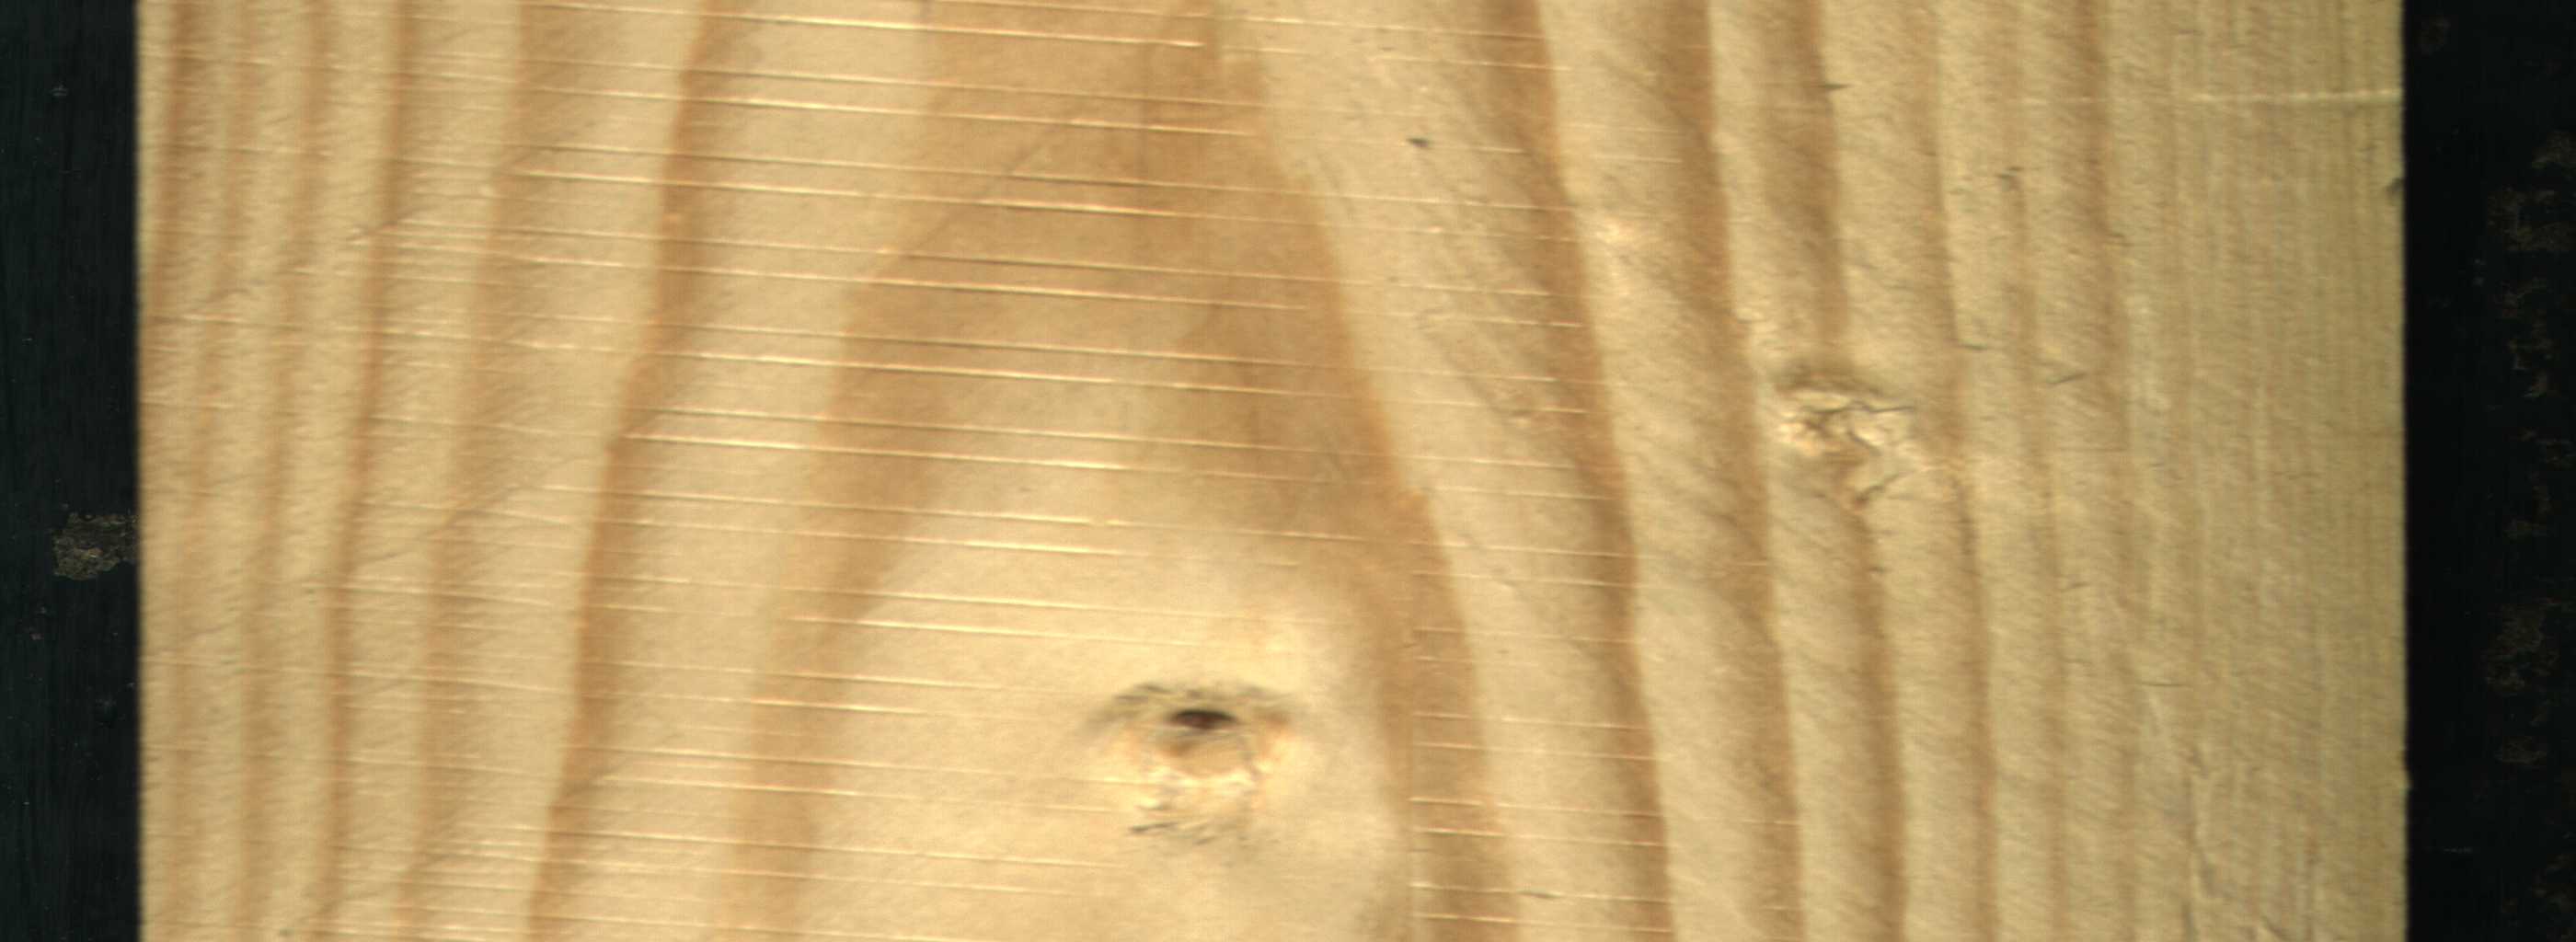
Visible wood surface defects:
Live_Knot